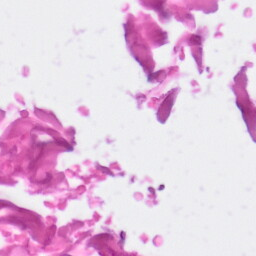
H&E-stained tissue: Skin